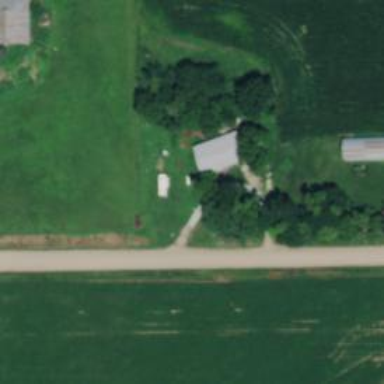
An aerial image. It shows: Driveway leading to service road.